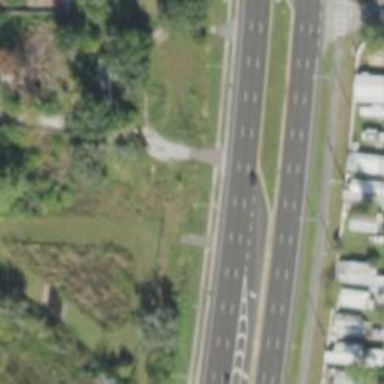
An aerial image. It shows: Primary highway with asphalt surface and dedicated cycle track.